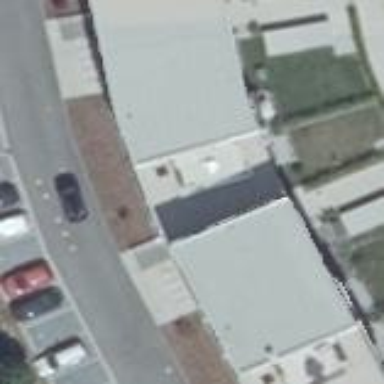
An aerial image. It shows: White building with flat roof made of light gray tar paper.